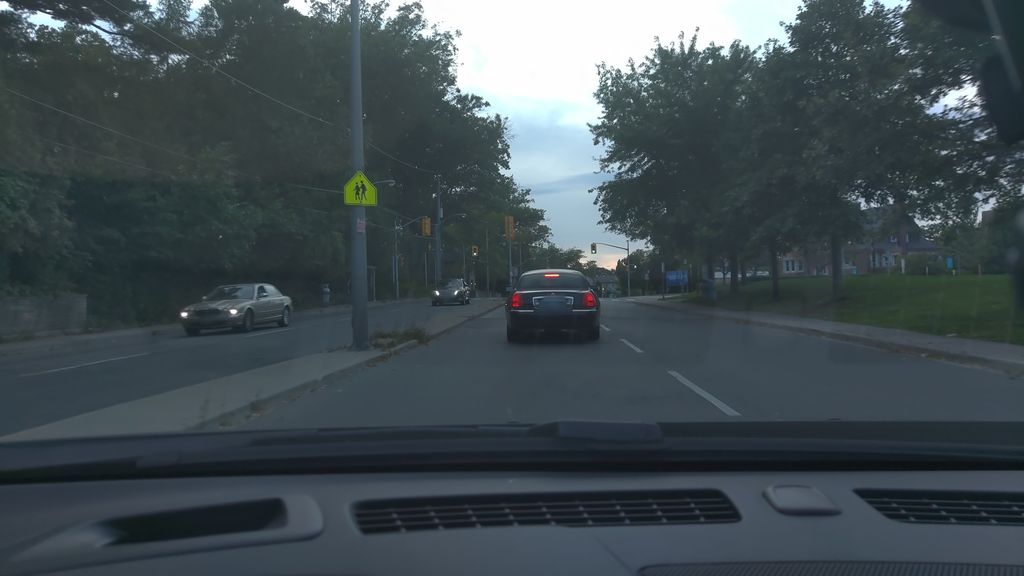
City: toronto